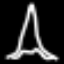
Label: The Eiffel Tower